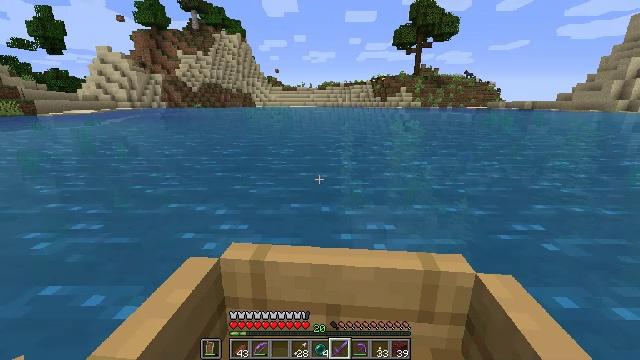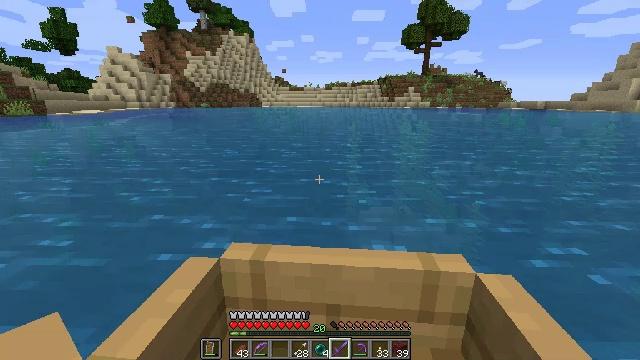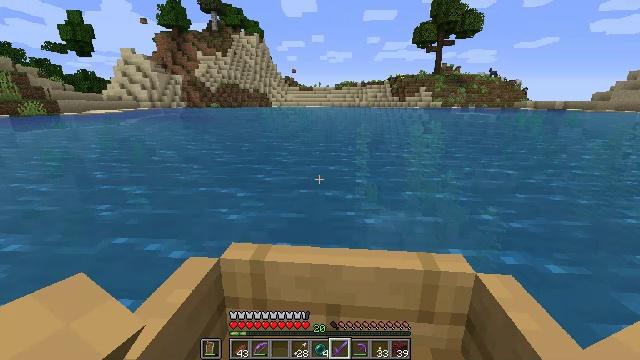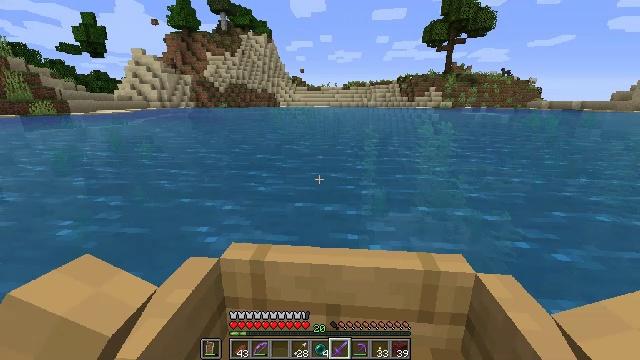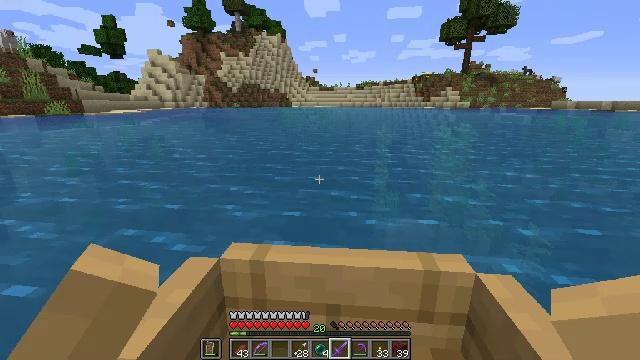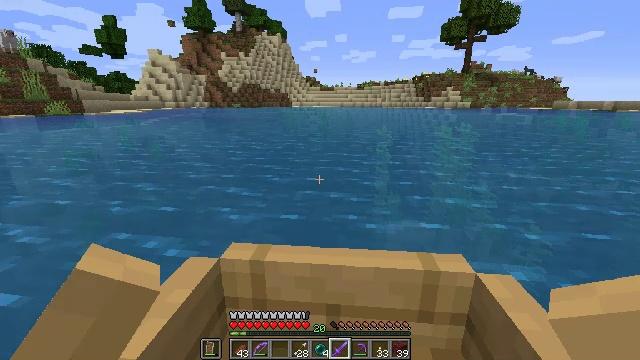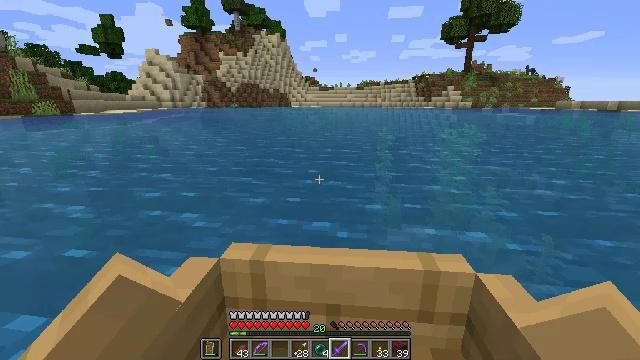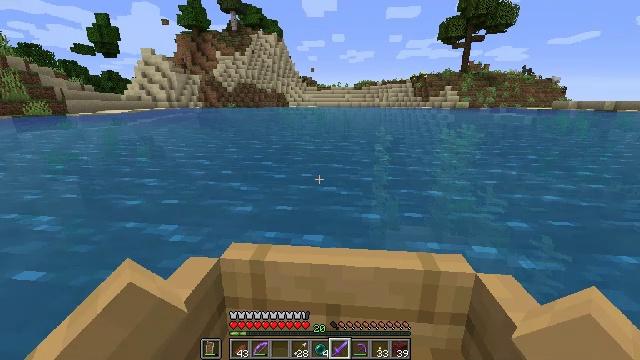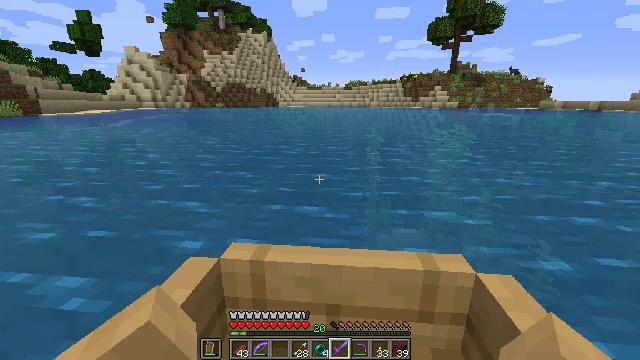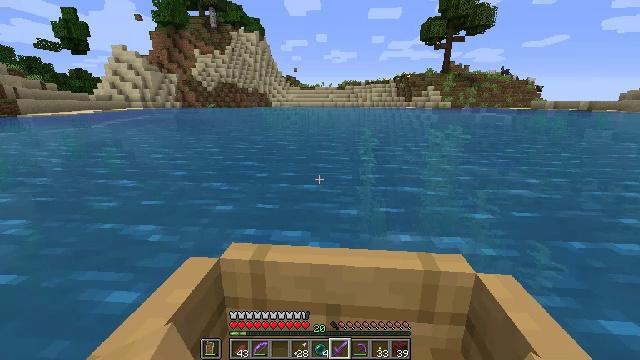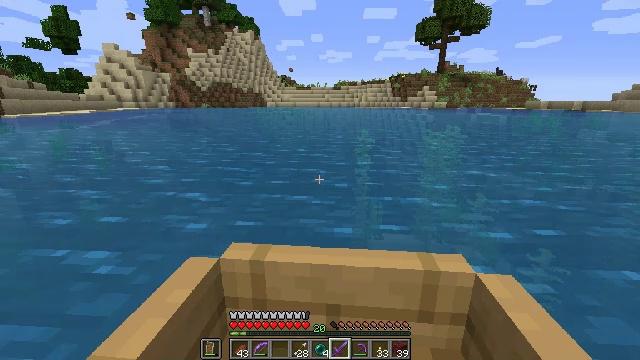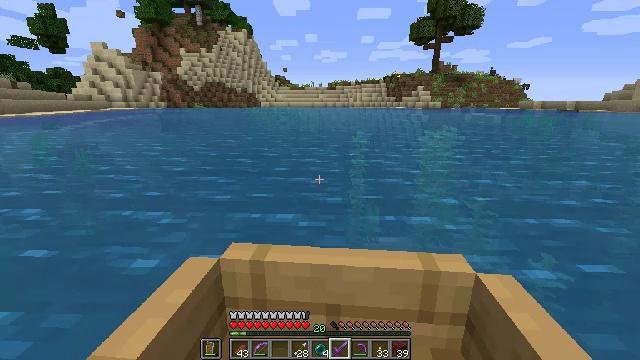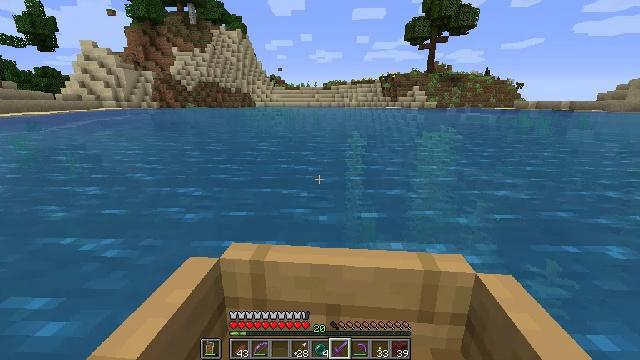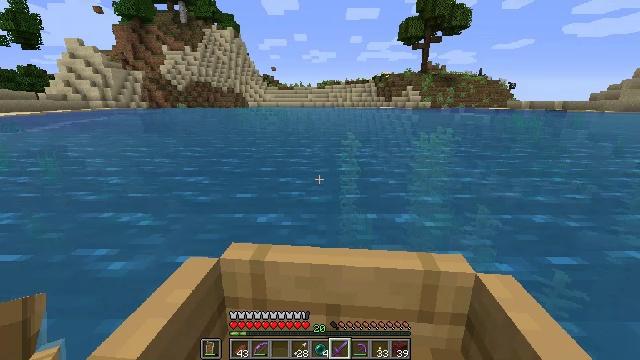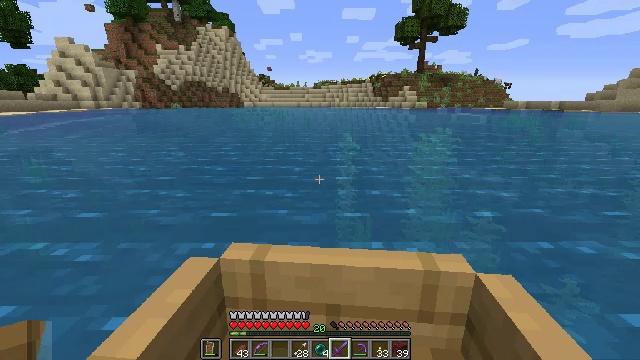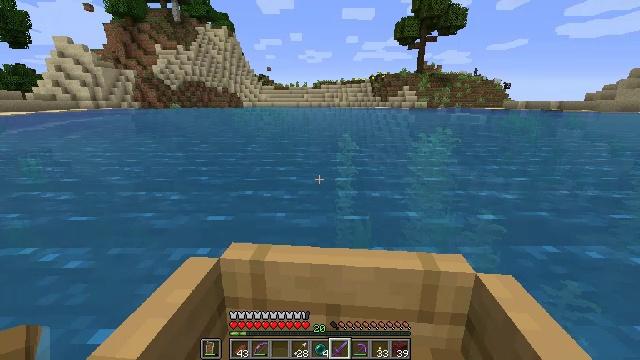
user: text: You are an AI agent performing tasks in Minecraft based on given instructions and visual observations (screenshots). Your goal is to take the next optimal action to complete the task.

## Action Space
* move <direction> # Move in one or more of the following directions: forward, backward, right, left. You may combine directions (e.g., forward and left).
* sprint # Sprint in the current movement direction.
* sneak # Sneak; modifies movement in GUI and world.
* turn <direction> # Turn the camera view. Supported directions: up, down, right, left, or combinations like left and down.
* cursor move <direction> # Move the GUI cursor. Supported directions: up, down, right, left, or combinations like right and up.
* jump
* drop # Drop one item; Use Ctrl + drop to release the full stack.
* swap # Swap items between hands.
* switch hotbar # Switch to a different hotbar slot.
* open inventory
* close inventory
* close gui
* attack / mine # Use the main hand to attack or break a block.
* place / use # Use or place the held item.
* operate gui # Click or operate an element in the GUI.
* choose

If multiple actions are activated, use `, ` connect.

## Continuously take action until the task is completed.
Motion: motion action
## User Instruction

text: Transform blaze rods into blaze powder.
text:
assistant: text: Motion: move forward
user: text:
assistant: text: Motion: move forward
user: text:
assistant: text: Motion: move forward
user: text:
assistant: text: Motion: move forward and move right
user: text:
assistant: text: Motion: move forward and move right
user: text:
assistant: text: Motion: move forward and move right
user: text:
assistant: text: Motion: move forward
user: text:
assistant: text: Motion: move forward
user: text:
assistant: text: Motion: move forward
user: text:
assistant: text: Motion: move forward
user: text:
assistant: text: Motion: move forward
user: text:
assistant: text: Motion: move forward
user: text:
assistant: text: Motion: move forward
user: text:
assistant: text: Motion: move forward
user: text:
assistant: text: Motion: move forward
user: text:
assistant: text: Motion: move forward
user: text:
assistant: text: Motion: move forward
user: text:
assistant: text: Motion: move forward
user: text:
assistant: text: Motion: move forward
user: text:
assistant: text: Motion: move forward
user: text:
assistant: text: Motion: move forward
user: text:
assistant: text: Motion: move forward
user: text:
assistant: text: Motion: move forward and move left
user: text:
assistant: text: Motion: move forward and move left
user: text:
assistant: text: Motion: move forward and move left
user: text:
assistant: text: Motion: move forward
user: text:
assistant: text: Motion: move forward
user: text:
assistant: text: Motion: move forward
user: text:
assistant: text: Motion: move forward
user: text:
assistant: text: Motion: move forward and move right